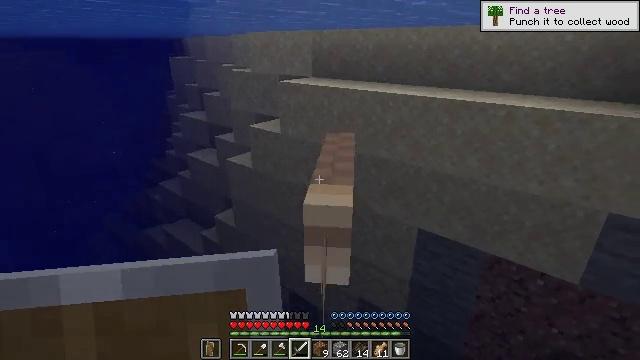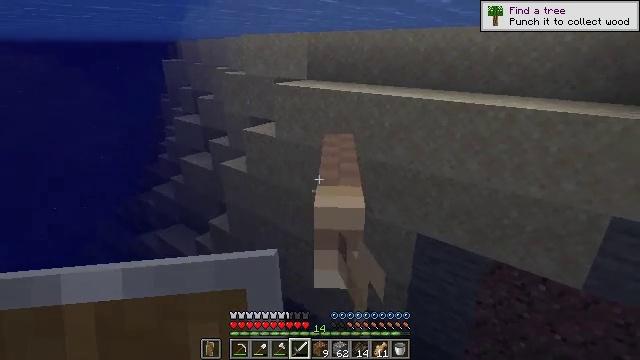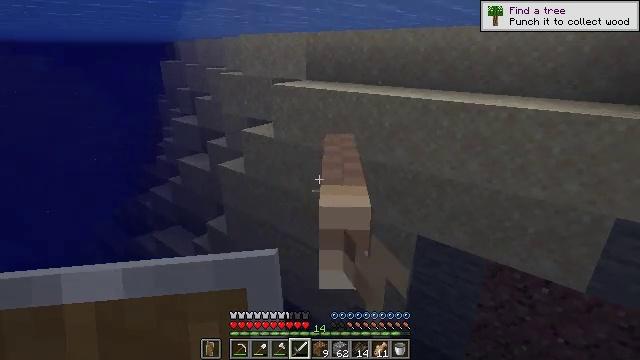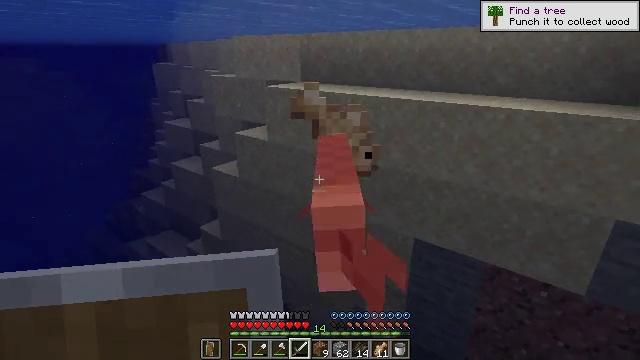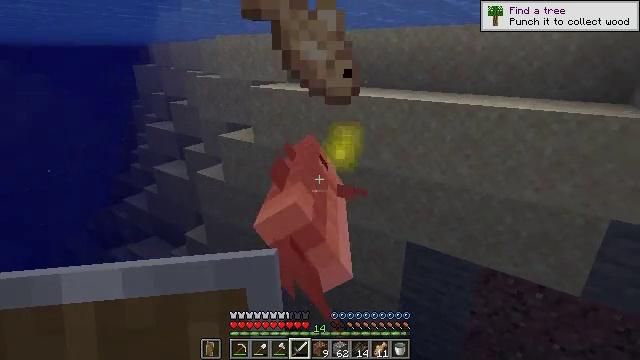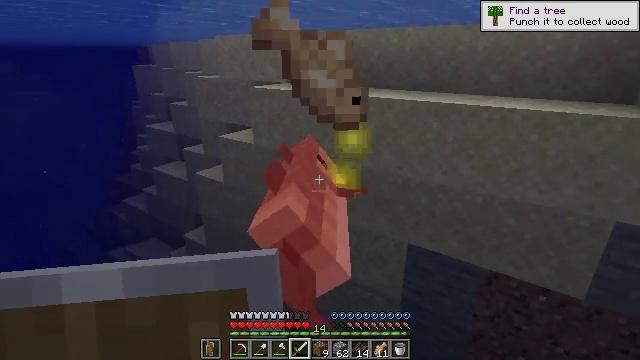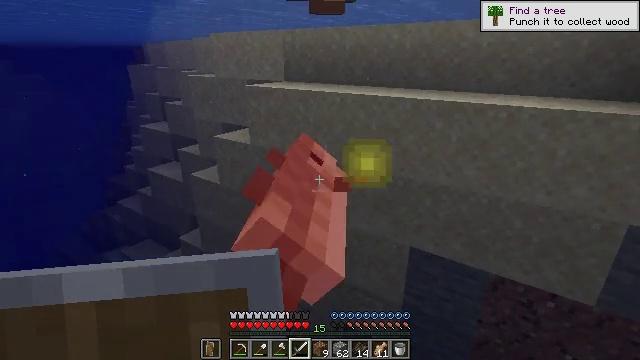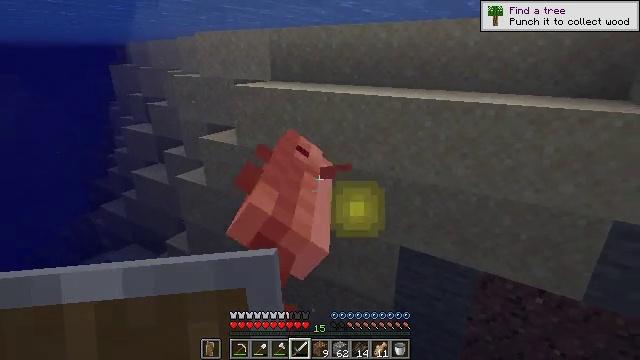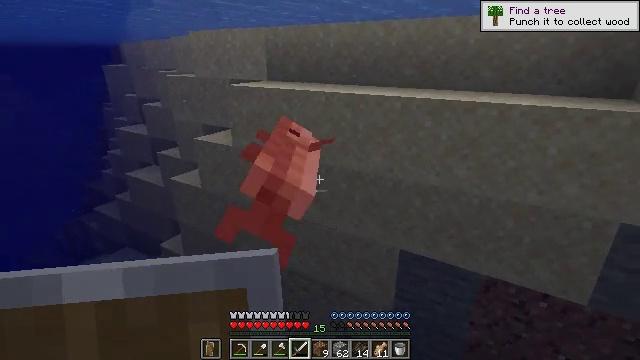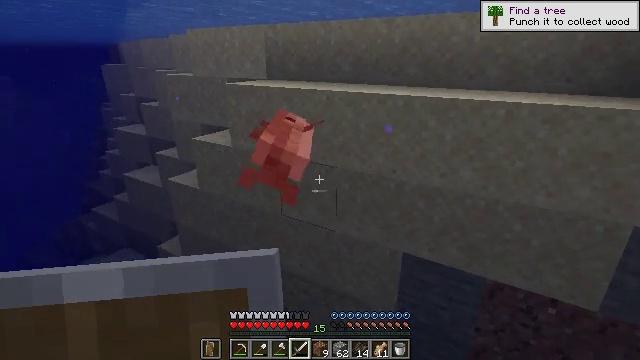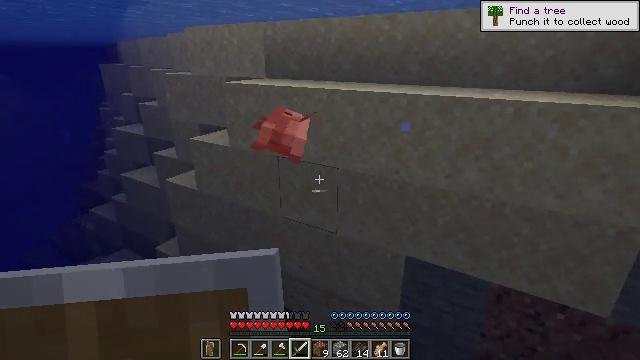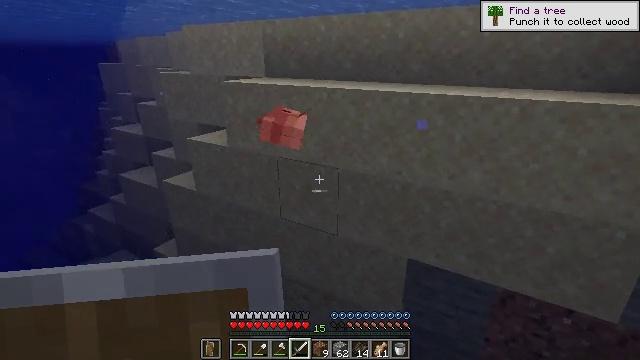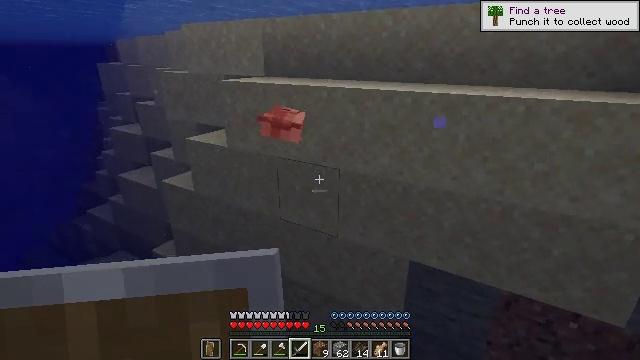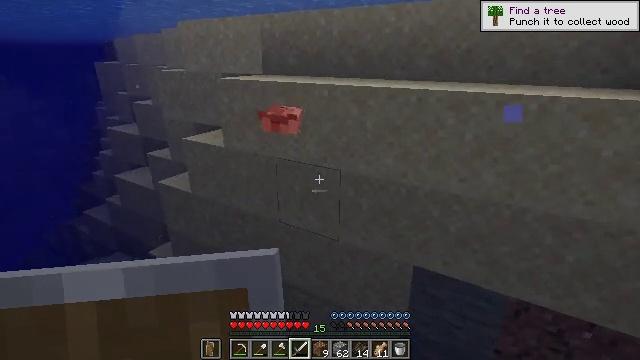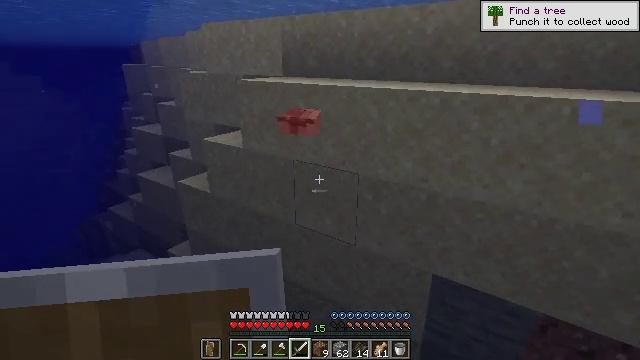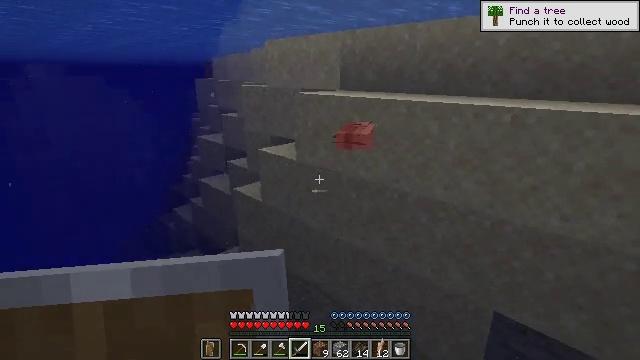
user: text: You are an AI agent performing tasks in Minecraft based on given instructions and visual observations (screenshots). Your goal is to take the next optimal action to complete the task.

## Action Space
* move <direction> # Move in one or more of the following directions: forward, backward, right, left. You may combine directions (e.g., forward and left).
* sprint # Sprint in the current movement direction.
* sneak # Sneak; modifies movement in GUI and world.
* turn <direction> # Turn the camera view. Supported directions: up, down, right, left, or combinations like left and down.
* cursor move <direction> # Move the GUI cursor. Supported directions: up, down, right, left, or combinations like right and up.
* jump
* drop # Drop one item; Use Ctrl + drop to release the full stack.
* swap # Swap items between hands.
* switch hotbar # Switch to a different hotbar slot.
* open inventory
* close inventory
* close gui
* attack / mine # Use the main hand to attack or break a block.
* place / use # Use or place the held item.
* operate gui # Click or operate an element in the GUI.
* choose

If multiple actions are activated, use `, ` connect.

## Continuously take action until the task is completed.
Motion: motion action
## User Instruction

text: Hunt a cod.
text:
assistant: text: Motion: move forward, attack / mine
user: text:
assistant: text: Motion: move forward, attack / mine
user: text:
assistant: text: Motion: move forward, turn right, attack / mine
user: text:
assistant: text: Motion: move forward, turn right
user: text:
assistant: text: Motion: move forward, attack / mine
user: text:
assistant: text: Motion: move forward, attack / mine
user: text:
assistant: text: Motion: move forward, turn right, attack / mine
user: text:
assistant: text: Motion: move forward
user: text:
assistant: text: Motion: move forward, attack / mine
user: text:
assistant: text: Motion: move forward, attack / mine
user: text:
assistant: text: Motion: move forward, attack / mine
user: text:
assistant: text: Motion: move forward
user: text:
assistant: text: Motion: move forward
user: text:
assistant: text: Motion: move forward, turn left
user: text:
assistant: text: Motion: move forward, turn left and up
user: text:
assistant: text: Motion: move forward, turn left and up, jump
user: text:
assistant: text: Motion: move forward, turn left and up, jump
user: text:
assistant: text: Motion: move forward, turn left, jump
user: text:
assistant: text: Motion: move forward, turn left, jump
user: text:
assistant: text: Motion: move forward, turn left, jump
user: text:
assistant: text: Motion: move forward, jump
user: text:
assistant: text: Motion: move forward, jump
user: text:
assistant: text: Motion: move forward, jump
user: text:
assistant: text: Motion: move forward, jump
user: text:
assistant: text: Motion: move forward, jump
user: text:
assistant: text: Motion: move forward, jump
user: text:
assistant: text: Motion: move forward, turn left and down, jump
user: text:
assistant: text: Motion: move forward, turn left and down, jump
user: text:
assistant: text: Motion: move forward, turn left and down, jump
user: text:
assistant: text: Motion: move forward and move right, turn left and down, jump